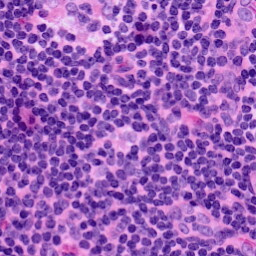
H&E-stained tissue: LymphNode